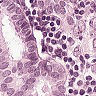
Metastatic tissue present: yes